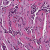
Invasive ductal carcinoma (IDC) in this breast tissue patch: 0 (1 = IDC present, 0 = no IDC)